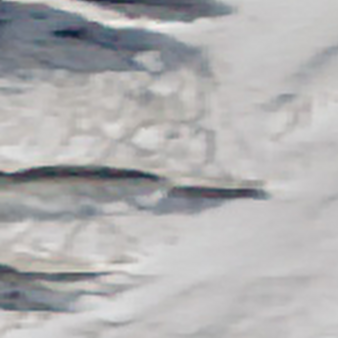
Label: other